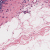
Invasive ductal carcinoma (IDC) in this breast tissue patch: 0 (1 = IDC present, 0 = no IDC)